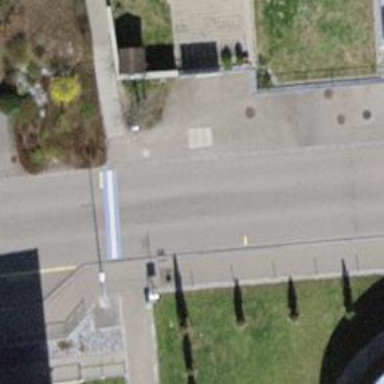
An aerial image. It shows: Set of steps on the road.